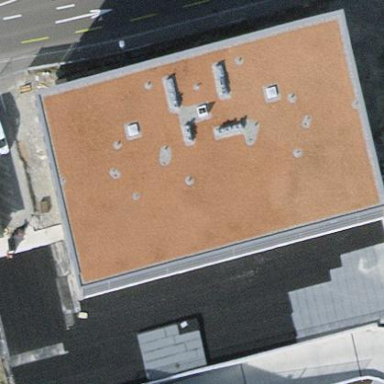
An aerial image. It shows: Building with flat roof.